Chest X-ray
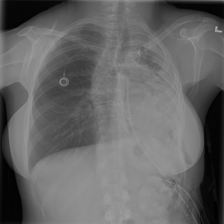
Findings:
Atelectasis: negative
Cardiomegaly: negative
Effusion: negative
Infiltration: negative
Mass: negative
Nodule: negative
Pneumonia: negative
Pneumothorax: negative
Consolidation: negative
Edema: negative
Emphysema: negative
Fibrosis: negative
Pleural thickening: negative
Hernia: negative